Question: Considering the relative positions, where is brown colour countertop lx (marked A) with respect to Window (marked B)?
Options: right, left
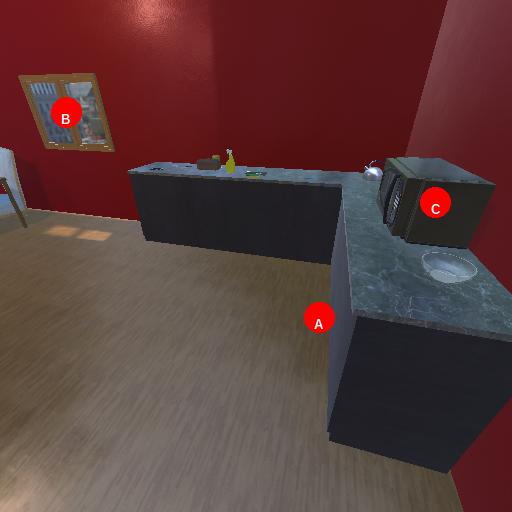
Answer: right